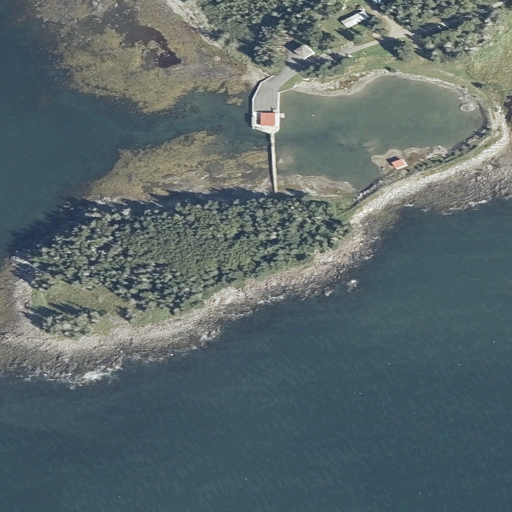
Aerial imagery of island in Maine named Marsh Island containing open water, herbaceous wetlands, woody wetlands, low intensity development, medium intensity development, open development, barren land, and evergreen forest